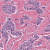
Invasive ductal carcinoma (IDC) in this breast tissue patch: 1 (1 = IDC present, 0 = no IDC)